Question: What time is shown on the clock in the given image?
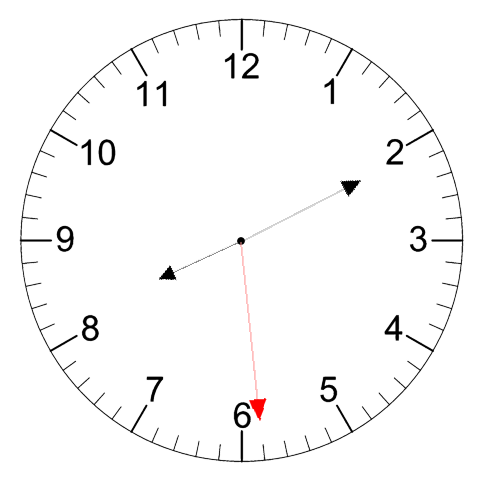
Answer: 08:10:29